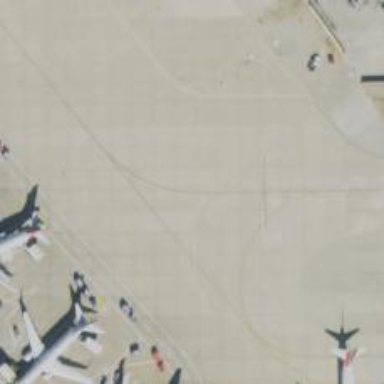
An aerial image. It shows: Image of taxiway at airport.